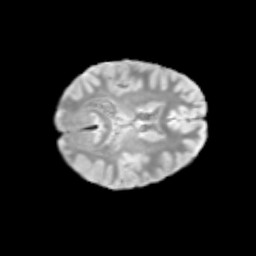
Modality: T2w
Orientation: axial
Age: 11
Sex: male
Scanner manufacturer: siemens
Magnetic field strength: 3 T
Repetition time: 3.8 s
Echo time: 0.07 s